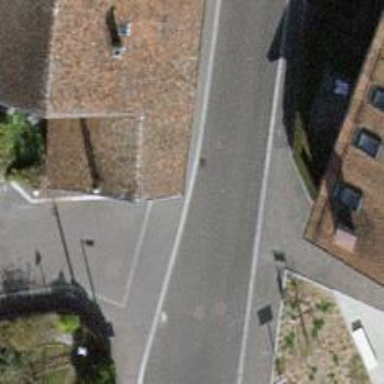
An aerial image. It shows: Uncontrolled crossing on the road.